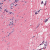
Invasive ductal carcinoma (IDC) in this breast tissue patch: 1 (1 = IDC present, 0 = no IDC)